【题型】解答题　【知识点】解析几何　【难度】hard
．(2024·上海宝山·一模) 已知椭圆 $\Gamma:\frac{x^2}{9}+\frac{y^2}{3}=1$，直线 $l$ 经过椭圆 $\Gamma$ 的右顶点 $P$ 且与椭圆交于另一点 $A$，设线段 $AP$ 的中点为 $M$。

(1) 求椭圆 $\Gamma$ 的焦距和离心率；

(2) 若 $k_{OM}=-\frac{1}{3}$，求直线 $AP$ 的方程；

(3) 过点 $P$ 再作一条直线与椭圆 $\Gamma$ 交于点 $B$，线段 $BP$ 的中点为 $N$。若 $OM \perp ON$，则直线 $AB$ 是否经过定点？若经过定点，求出定点坐标；若不经过定点，请说明理由。
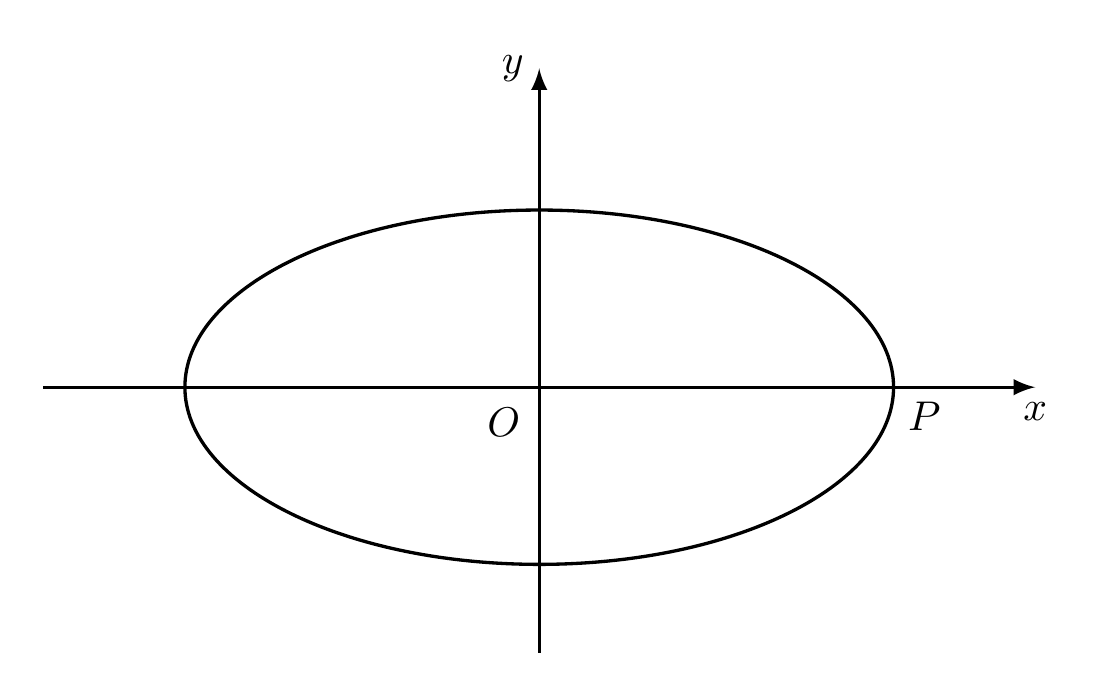
【解答】
\vspace{0.5em}
\textbf{【答案】}
(1) $2\sqrt{6},\frac{\sqrt{6}}{3}$

(2) $x-y-3=0$

(3) 直线 $AB$ 经过定点 $\left(-\frac{3}{2},0\right)$。

\vspace{0.5em}
\textbf{【分析】}
(1) 根据椭圆方程确定 $a$、$b$，利用 $c=\sqrt{a^2+b^2}$ 解出 $c$ 即可求解；

(2) 设直线 $AP$ 的方程 $x=ty+3$，直曲联立根据韦达定理得：$y_A+y_P=\frac{-6t}{t^2+3}$，结合 $M$ 为 $AP$ 中点解出 $M$ 坐标，再利用 $k_{OM}=-\frac{1}{3}$，解出 $t=1$，即可求解；

(3) 分直线 $AB$ 斜率存在与不存在两种情况讨论，斜率存在时，设出 $AB$ 方程，直曲联立，利用韦达定理，结合已知条件，求出直线过定点；斜率不存在时，设出 $A$、$B$ 两点坐标，根据中点坐标公式，求出 $M$、$N$ 坐标，结合已知条件，求出直线过定点，两种情况综合即可求解。

\vspace{0.5em}
\textbf{【解析】}
(1) 由 $a=3,b=\sqrt{3}$ 得 $c=\sqrt{a^2-b^2}=\sqrt{6}$，所以焦距 $2c=2\sqrt{6}$，离心率 $e=\frac{c}{a}=\frac{\sqrt{6}}{3}$。

(2)

$P(3,0)$，设直线 $AP$ 的方程 $x=ty+3$，与椭圆 $\Gamma:\frac{x^2}{9}+\frac{y^2}{3}=1$，联立
\[
\begin{cases}
x=ty+3 \\
\frac{x^2}{9}+\frac{y^2}{3}=1
\end{cases}
\]
得：$\frac{(ty+3)^2}{9}+\frac{y^2}{3}=1$，

整理得：$(t^2+3)y^2+6ty=0$，$y_A+y_P=\frac{-6t}{t^2+3}$，$y_A y_P=0$

因为点 $M$ 与点 $P$ 不重合，$M$ 为 $AP$ 中点，所以 $y_M=\frac{y_A+y_P}{2}=\frac{-3t}{t^2+3}$，

代入方程 $x=ty+3$，解得 $x_M=\frac{-3t^2}{t^2+3}+3=\frac{9}{t^2+3}$，所以可得点 $M\left(\frac{9}{t^2+3},\frac{-3t}{t^2+3}\right)$，

于是由 $k_{OM}=\frac{\frac{-3t}{t^2+3}}{\frac{9}{t^2+3}}=-\frac{1}{3}$ 得 $t=1$，直线 $AP$ 的方程：$x-y-3=0$。

(3)

① 当直线 $AB$ 斜率存在时，设方程为：$y=kx+m$，与椭圆 $\Gamma:\frac{x^2}{9}+\frac{y^2}{3}=1$，

联立
\[
\begin{cases}
y=kx+m \\
\frac{x^2}{9}+\frac{y^2}{3}=1
\end{cases}
\]
得：$\frac{x^2}{9}+\frac{(kx+m)^2}{3}=1$，

整理得：$(3k^2+1)x^2+6kmx+3m^2-9=0$，

设 $A(x_1,y_1),B(x_2,y_2)$，由韦达定理得
\[
\begin{cases}
x_1+x_2=\frac{-6km}{3k^2+1} \\
x_1x_2=\frac{3m^2-9}{3k^2+1}
\end{cases}
\]
且 $\Delta=36k^2m^2-4(3k^2+1)(3m^2-9)>0$，化简得 $m^2-9k^2-3<0$，

又 $P(3,0)$，从而 $M\left(\frac{x_1+3}{2},\frac{y_1}{2}\right)$，$N\left(\frac{x_2+3}{2},\frac{y_2}{2}\right)$，

由 $OM \perp ON$ 可得 $\overrightarrow{OM} \cdot \overrightarrow{ON}=0$，从而 $(x_1+3)(x_2+3)+y_1y_2=0$，

又因为 $y_1=kx_1+m$，$y_2=kx_2+m$，

所以上式化为：$(x_1+3)(x_2+3)+(kx_1+m)(kx_2+m)=0$

整理得：$(k^2+1)x_1x_2+(km+3)(x_1+x_2)+m^2+9=0$，

韦达定理代入：
\[
\frac{(k^2+1)(3m^2-9)}{3k^2+1}+\frac{-6km \cdot (km+3)}{3k^2+1}+m^2+9=0
\]
化简得：$9k^2-9km+2m^2=0$。

$(3k-2m)(3k-m)=0$，所以 $m=3k$ 或 $m=\frac{3}{2}k$

当 $m=3k$ 时，直线 $AB$ 为：$y=kx+3k=k(x+3)$，

直线 $AB$ 经过点 $(-3,0)$，舍去；

当 $m=\frac{3}{2}k$ 时，直线 $AB$ 为：$y=kx+\frac{3}{2}k=k\left(x+\frac{3}{2}\right)$，

此时 $\frac{9}{4}k^2-9k^2-3<0$ 成立，直线 $AB$ 经过定点 $\left(-\frac{3}{2},0\right)$

② 当直线 $AB$ 斜率不存在时，设 $A(m,n)$，$B(m,-n)$，

则 $M\left(\frac{m+3}{2},\frac{n}{2}\right)$，$N\left(\frac{m+3}{2},\frac{-n}{2}\right)$，$\overrightarrow{OM}=\left(\frac{m+3}{2},\frac{n}{2}\right)$，$\overrightarrow{ON}=\left(\frac{m+3}{2},\frac{-n}{2}\right)$

代入 $\overrightarrow{OM} \cdot \overrightarrow{ON}=0$，得 $n^2=(m+3)^2$

与 $\frac{m^2}{9}+\frac{n^2}{3}=1$ 联立得：$2m^2+9m+9=0$ 解得 $m=-\frac{3}{2}$

此时直线 $AB$ 也经过点 $\left(-\frac{3}{2},0\right)$。

综上，直线 $AB$ 经过定点 $\left(-\frac{3}{2},0\right)$。

\vspace{0.5em}
\textbf{【点睛】} 关键点点睛：

本题关键在于设分斜率存在与不存在两种情况设出直线 $AB$ 方程，

利用直曲联立得到方程，结合韦达定理解决问题。

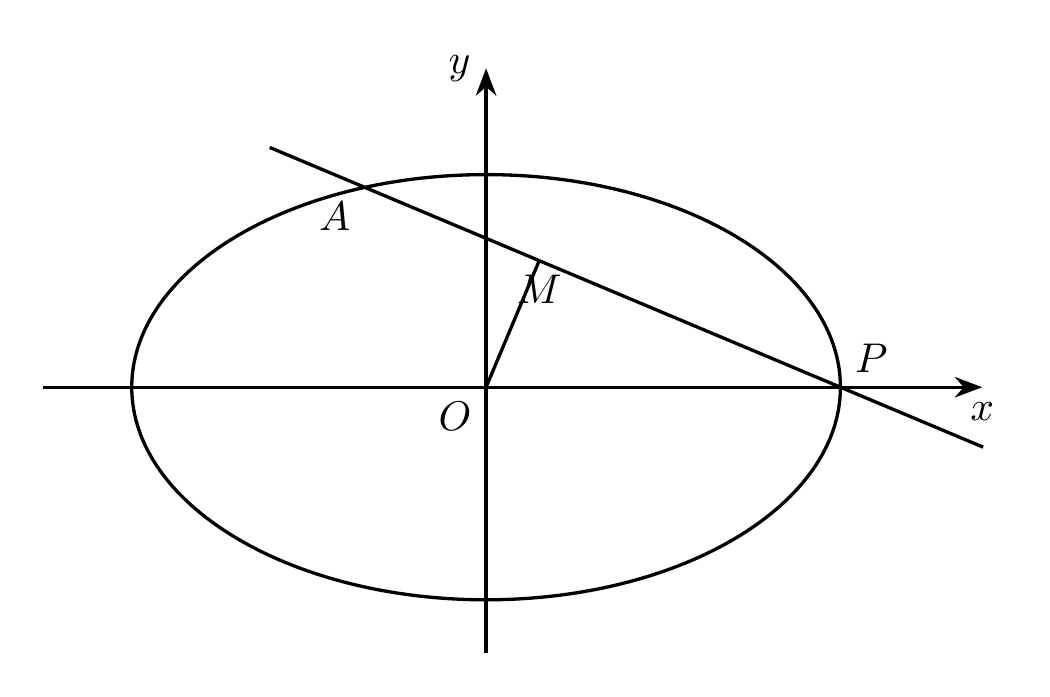
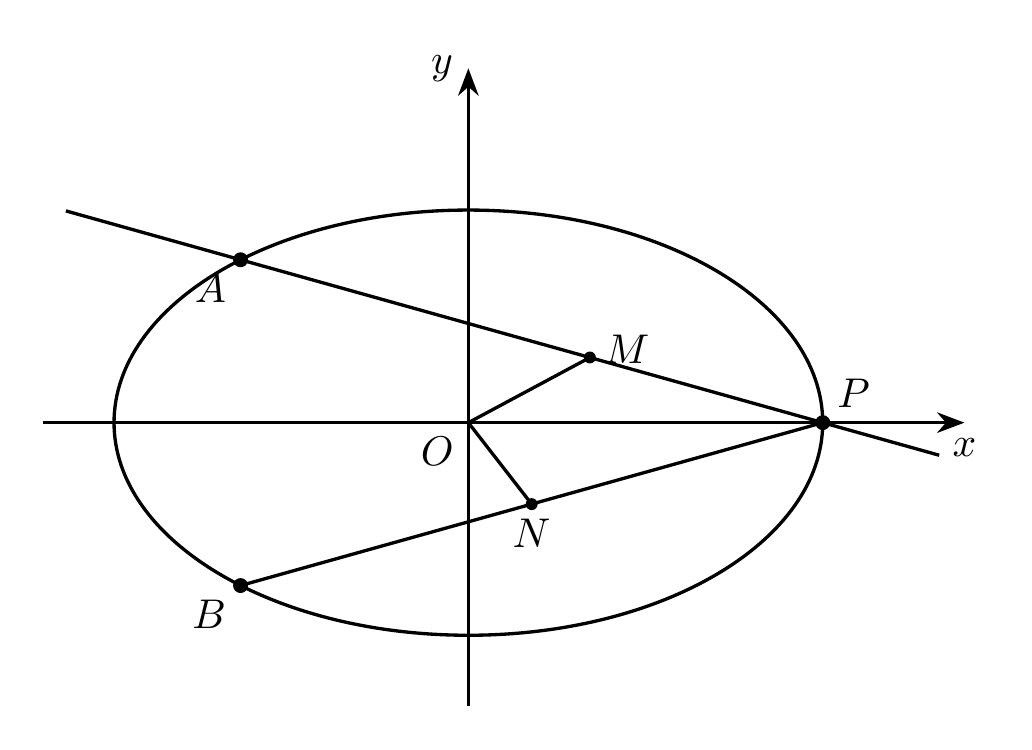